Field crop: maize
Growth stage: 2
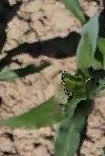
Species: maize